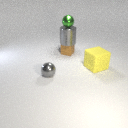
large gray metal cylinder below small green metal sphere